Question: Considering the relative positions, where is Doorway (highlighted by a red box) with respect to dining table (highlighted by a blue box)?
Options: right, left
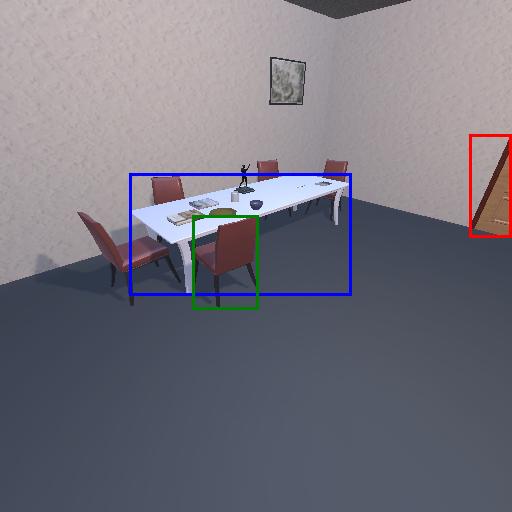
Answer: right